Interaction volume radius: 5 \u00c5
Interaction volume height: 35 \u00c5
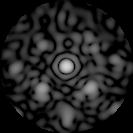
Disorder parameter: 0.5239